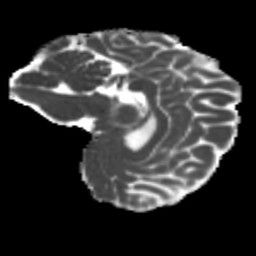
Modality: MD
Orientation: sagittal
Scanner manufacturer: siemens
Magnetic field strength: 3 T
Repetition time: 4 s
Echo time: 0.0594 s